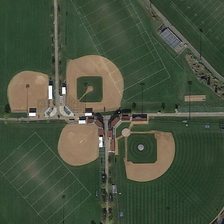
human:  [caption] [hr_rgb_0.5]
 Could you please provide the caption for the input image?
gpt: four baseball fields are near a football field .

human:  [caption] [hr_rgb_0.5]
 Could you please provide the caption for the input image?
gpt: four baseball fields are near a football field .

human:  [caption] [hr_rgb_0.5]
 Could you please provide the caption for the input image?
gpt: four baseball fields are near a football field .

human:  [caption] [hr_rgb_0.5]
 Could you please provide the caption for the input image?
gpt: four baseball fields are near a football field .

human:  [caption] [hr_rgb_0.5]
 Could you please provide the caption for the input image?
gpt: four baseball fields are near a football field .